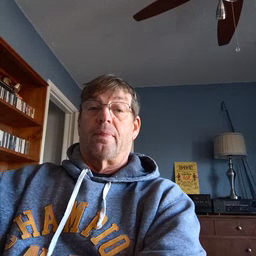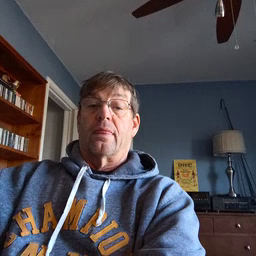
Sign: taste